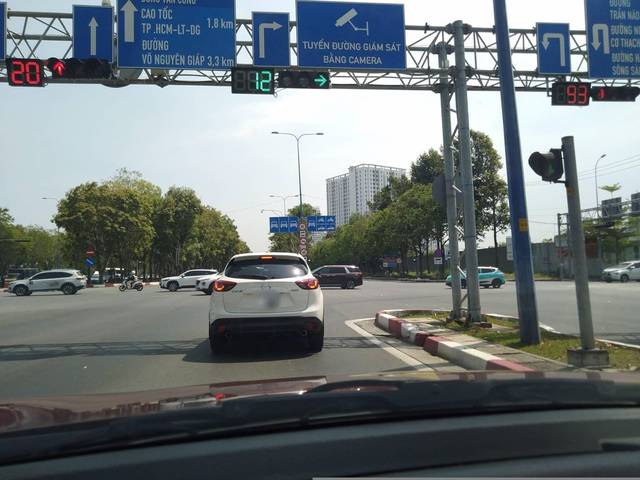
Region: Vietnam
Coordinates: 10.782, 106.74